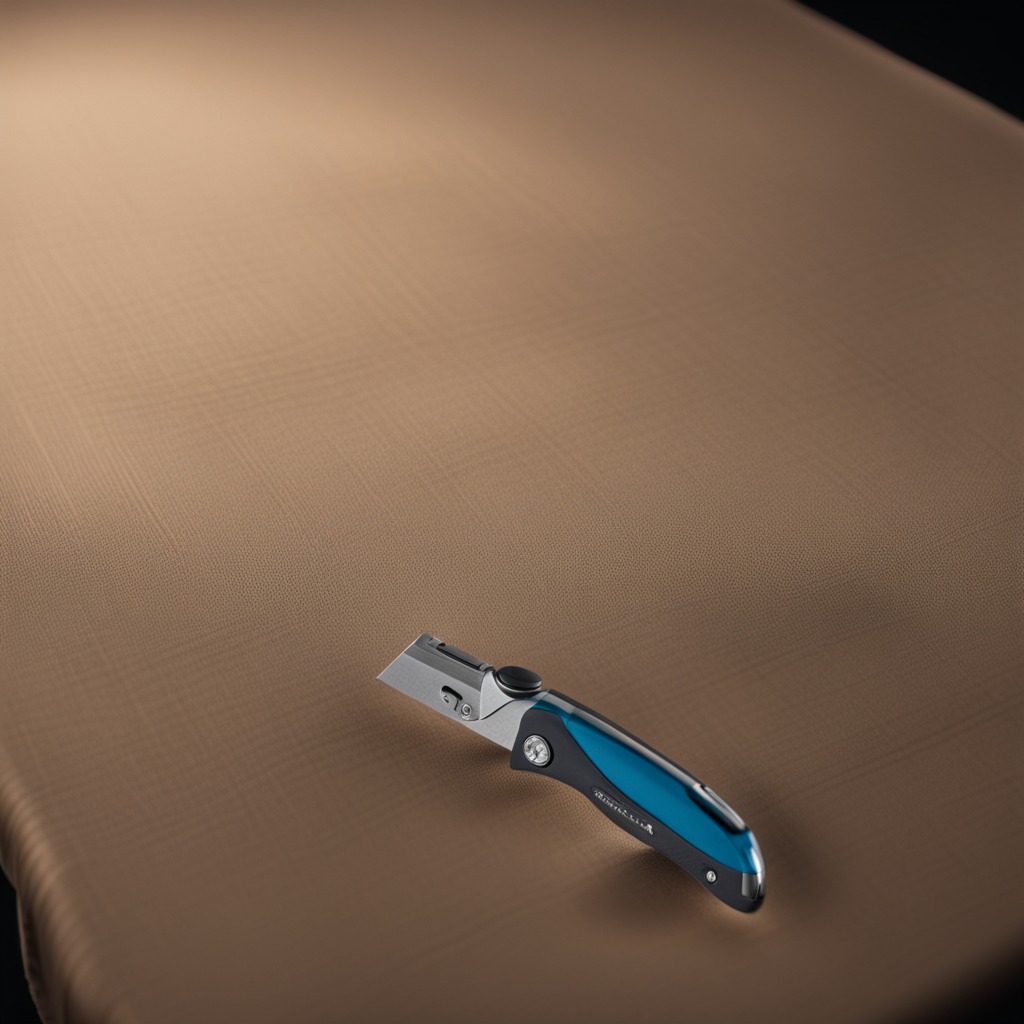
A utility knife is lying on the wooden table.